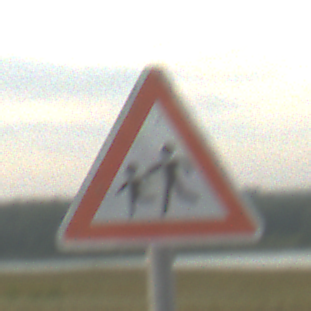
Verkehrszeichen: KinderRechts
Umgebung: Outdoor, RoadRail
Tageszeit: SunriseSunset
Wetter: PartlyCloudy
Licht: Natural
Jahreszeit: NotSpecified
Kontrast: LowContrast